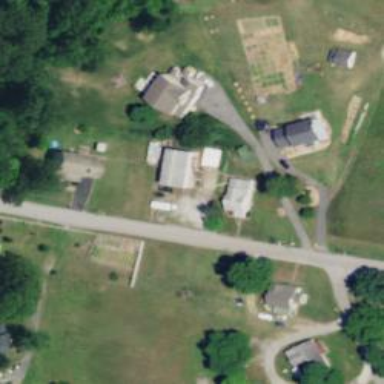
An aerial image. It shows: Driveway leading to service road.